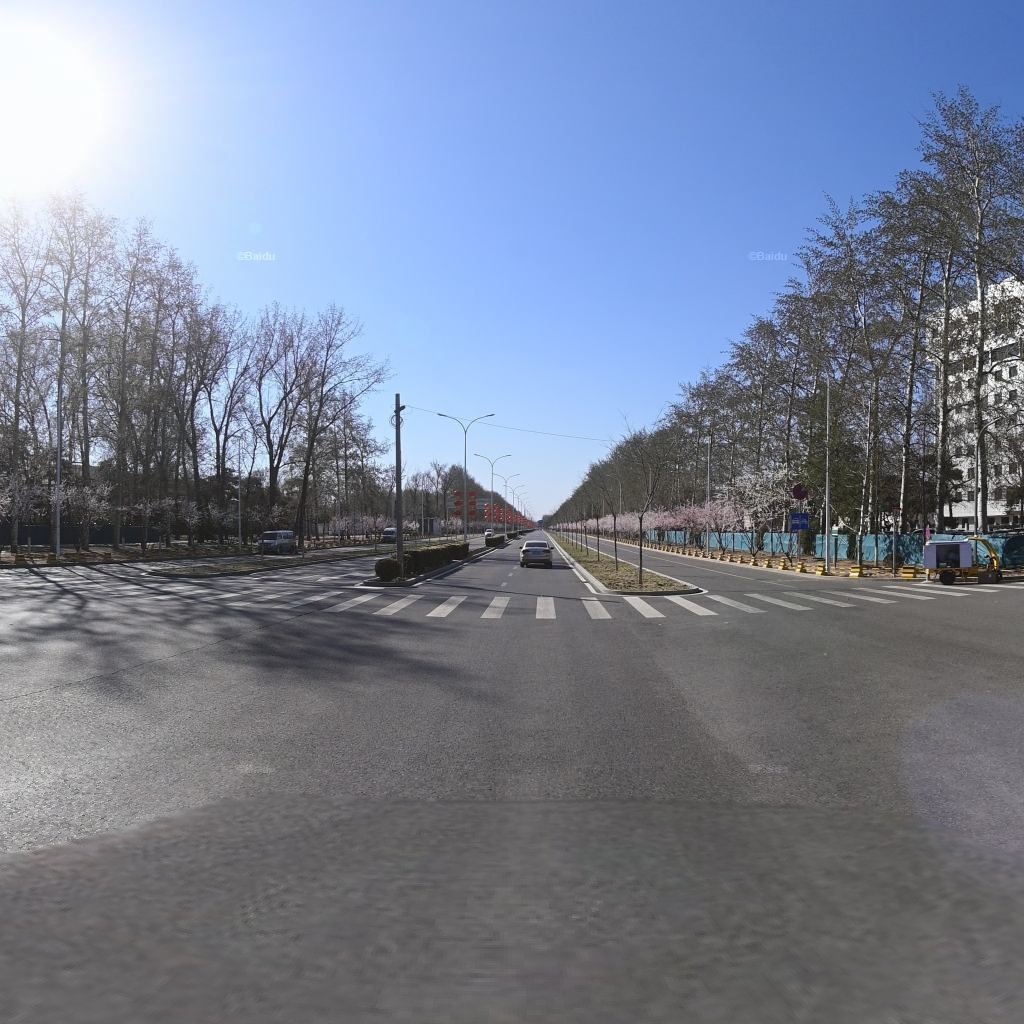
Region: Chaoyang
Road damage annotations: longitudinal patch